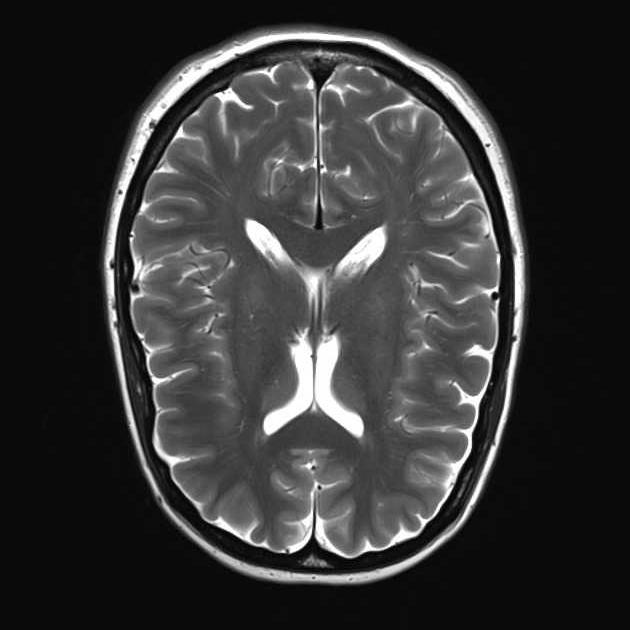
Label: notumor